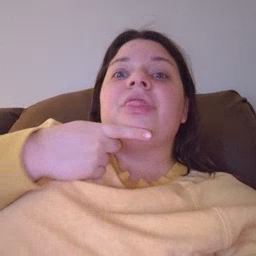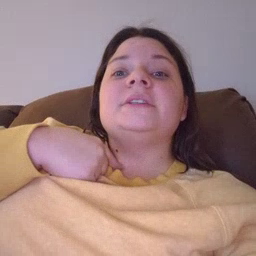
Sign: thirsty